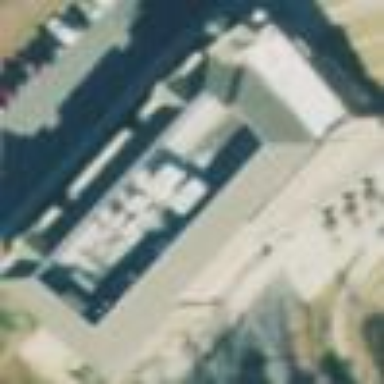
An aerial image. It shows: School building.